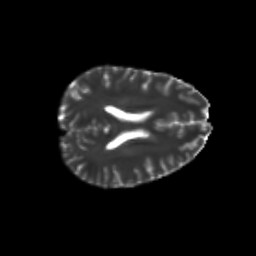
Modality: T2w
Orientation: axial
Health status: healthy
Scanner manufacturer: philips
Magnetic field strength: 3 T
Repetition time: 6.964 s
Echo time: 0.092 s